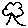
Label: tree